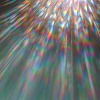
Label: sunburn